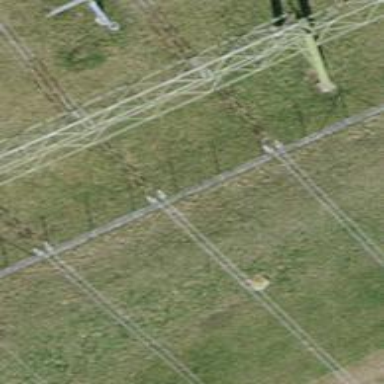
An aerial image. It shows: Insulator used in power equipment.